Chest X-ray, AP view. Patient: 46 years old, sex M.
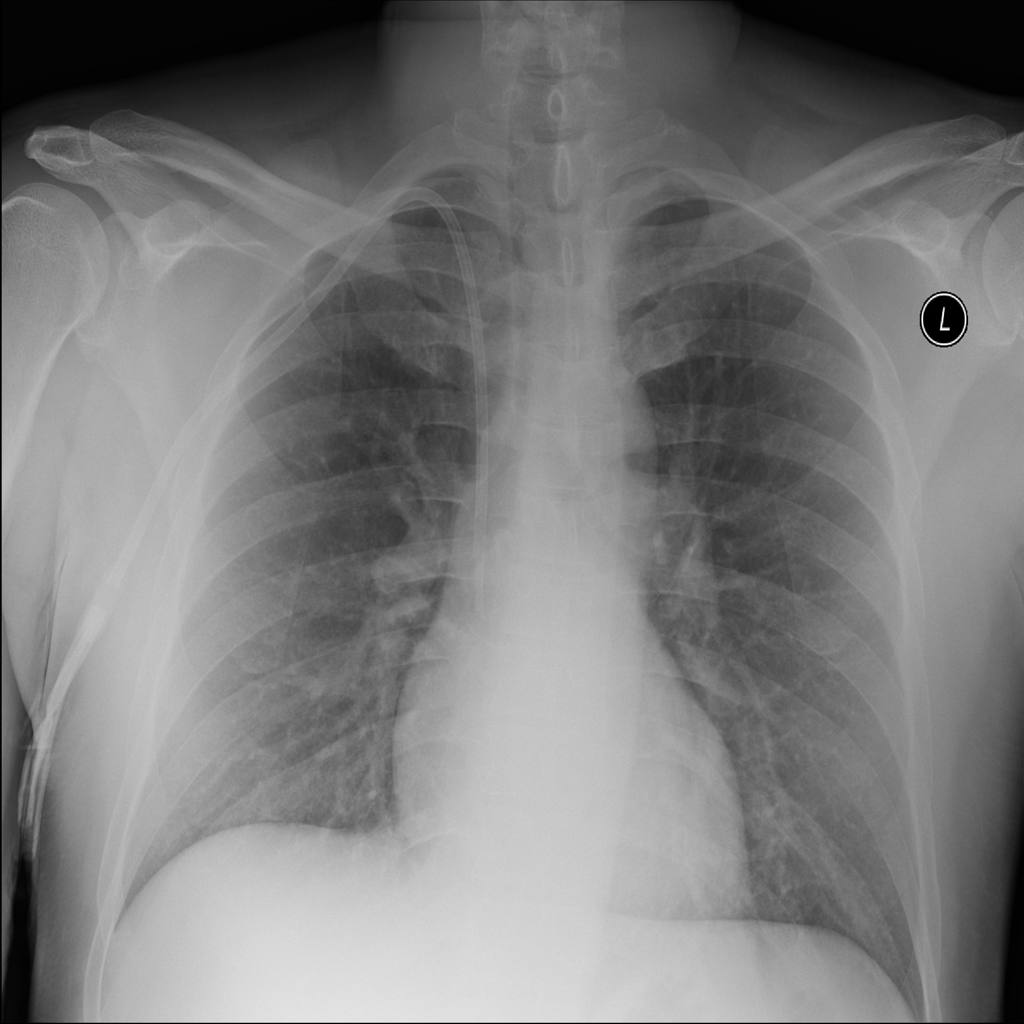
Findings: No Finding